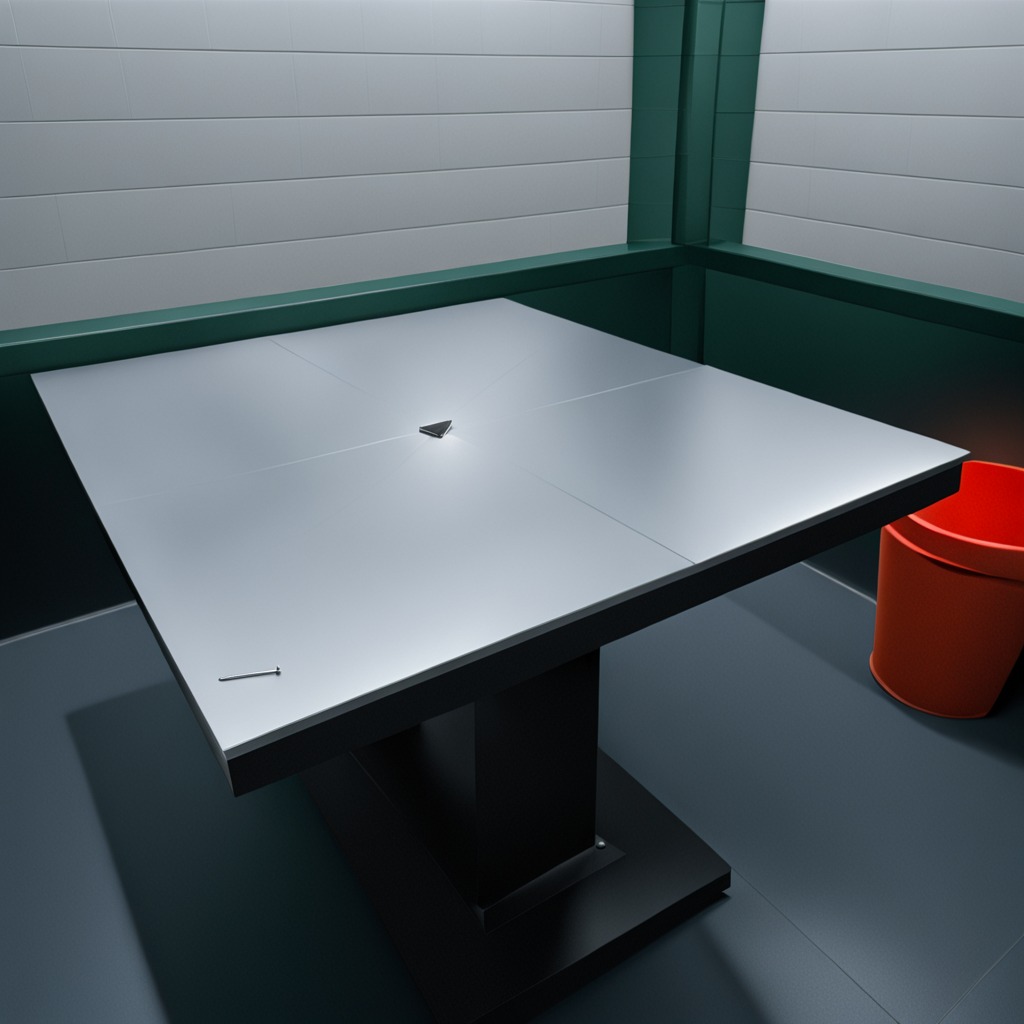
A nail is lying on the table in the railway signal maintenance room.